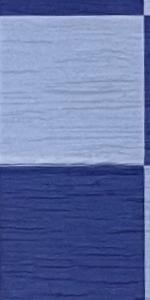
Label: Empty